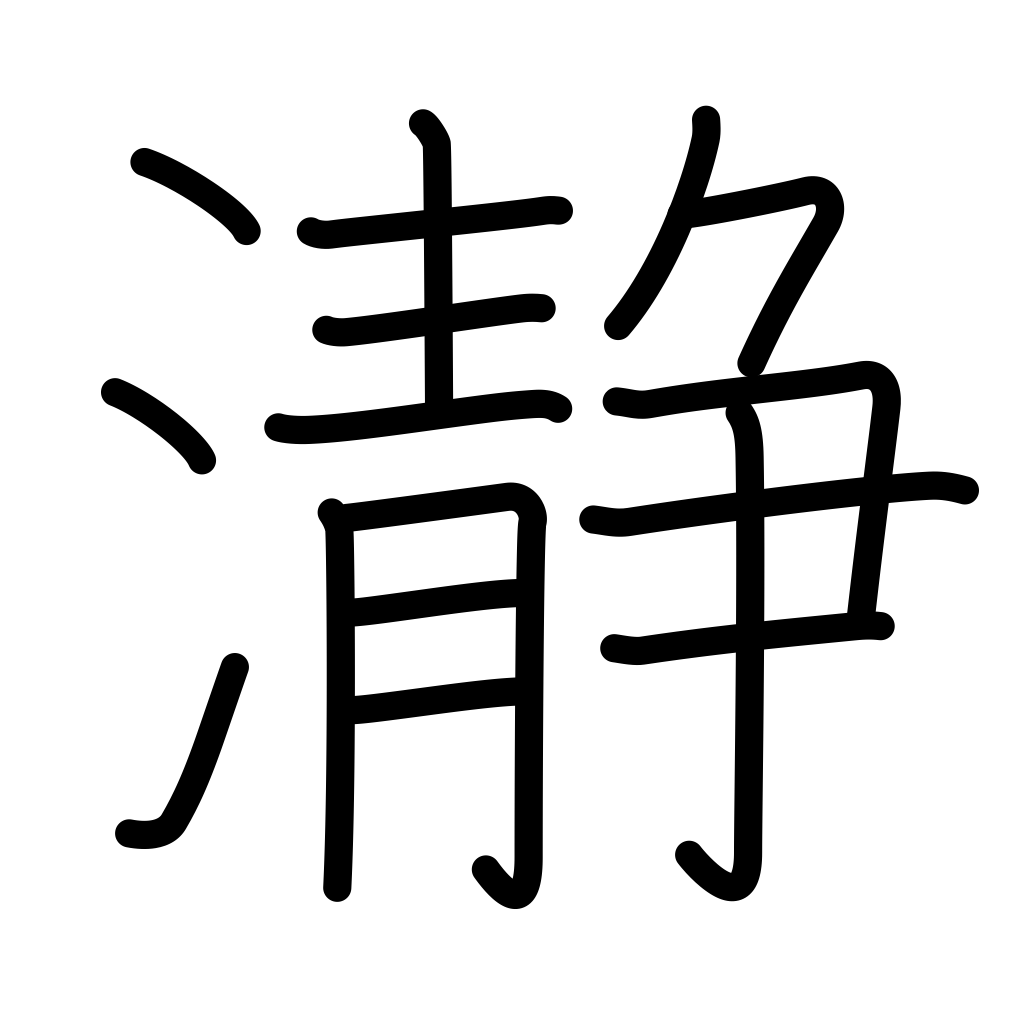
Meaning: pure water, clear water, pool in a river